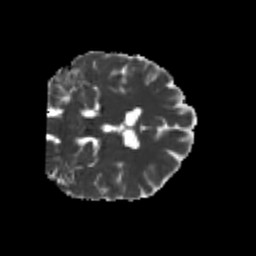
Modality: MD
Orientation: coronal
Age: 36
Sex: male
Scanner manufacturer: siemens
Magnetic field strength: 3 T
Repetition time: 3.5 s
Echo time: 0.104 s